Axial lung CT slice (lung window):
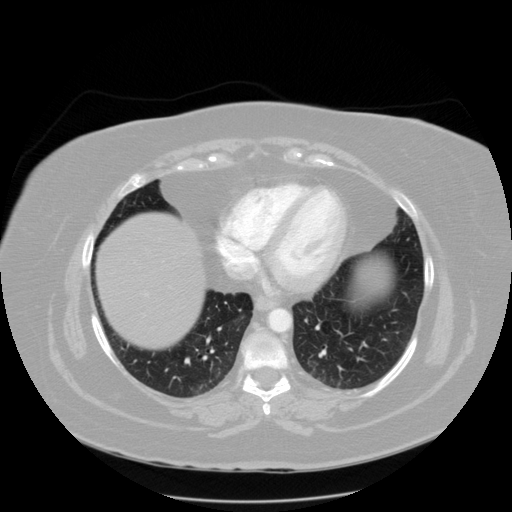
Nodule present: no